Question: I have an application (written in Clarion) that accepts user input and that input gets saved to a sql database.
Then those records get processed and sent to a server via web service (written in C#).
But sometimes the web service gives a bad request exception on text that contains invalid characters and are invisible in sql.
When I copy paste the sql field into notepad++ it shows the 'character'.

We suspect this issue occurs when a user copy and pasted text from Outlook in the input field.
How can I handle this problem? I cant use text.replace as I don't know what to search for in the first place. Is there an all round remove invalid characters from string or a convert to plain text function? But things as carriage return should remain. Some uni-code 16 to uni-code 8 conversion maybe?
A little lost on this one.
Thanks
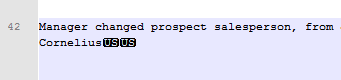
Answer: 'US' is Unit Separator. This is '0x1f' or 31. You may try
'''
REPLACE(yourField,char(31),'')
'''